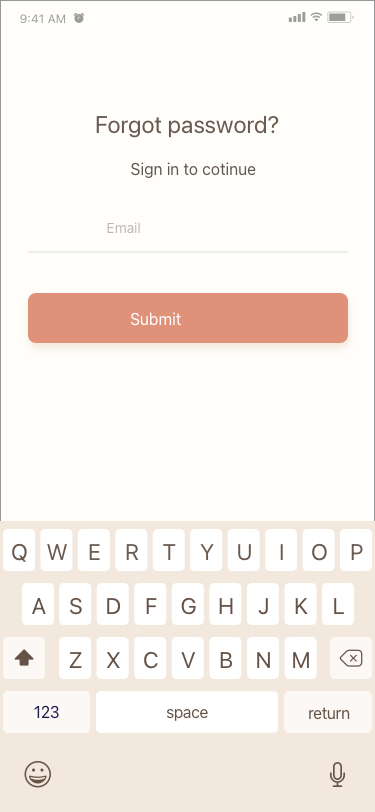
Text in this UI design:
Forgot password?